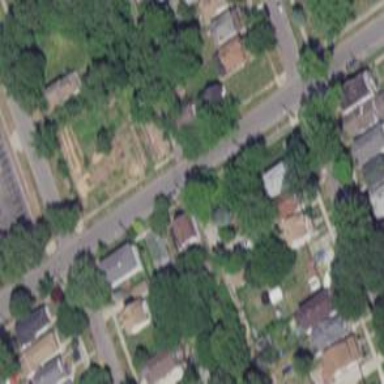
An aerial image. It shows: Alley classified as service road.